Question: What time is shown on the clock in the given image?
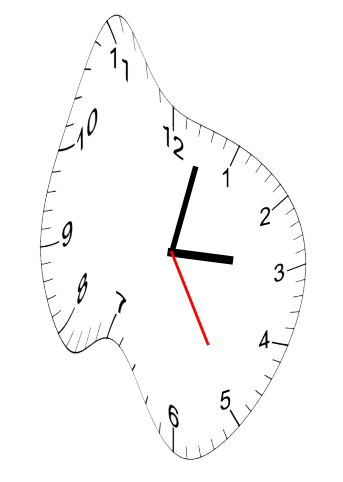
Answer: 03:02:25